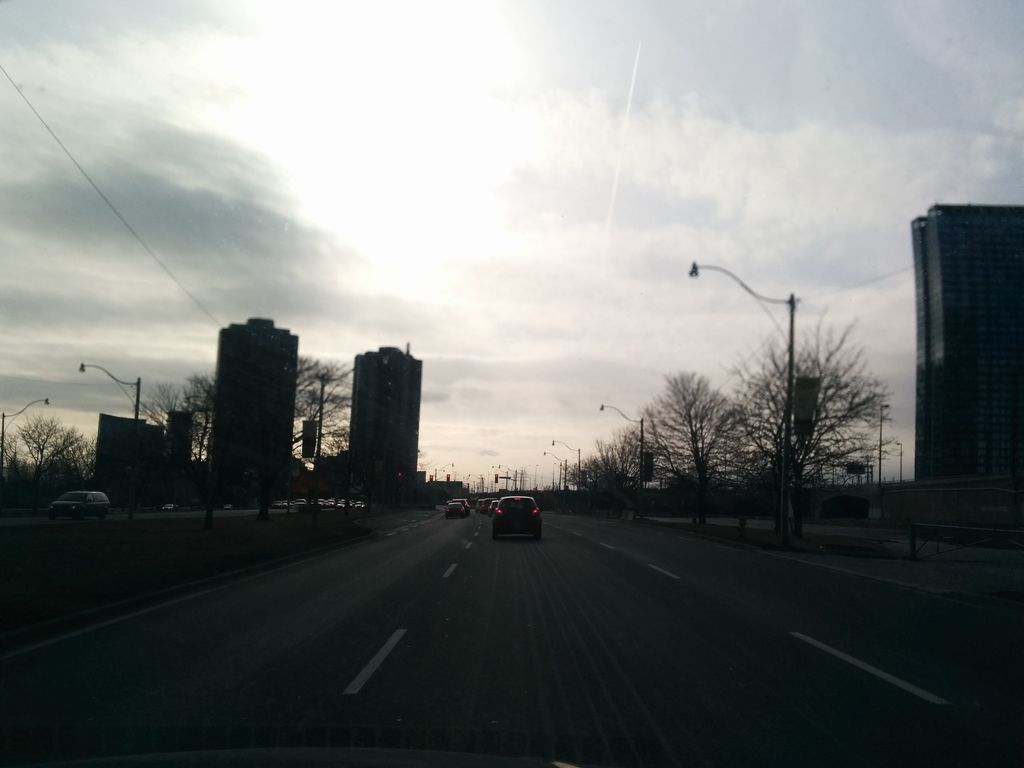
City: toronto